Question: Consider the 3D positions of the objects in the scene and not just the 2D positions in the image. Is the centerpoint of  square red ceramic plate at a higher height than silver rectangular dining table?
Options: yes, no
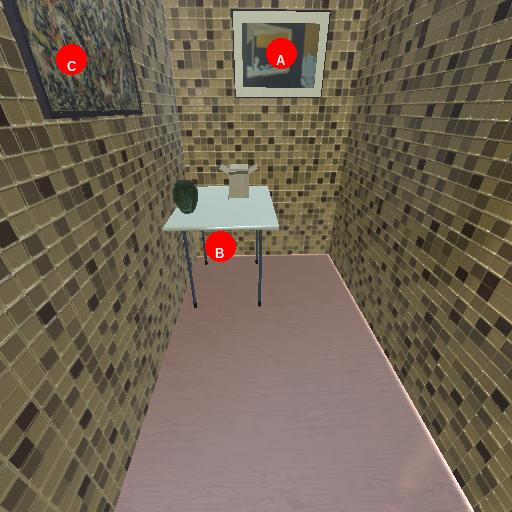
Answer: yes